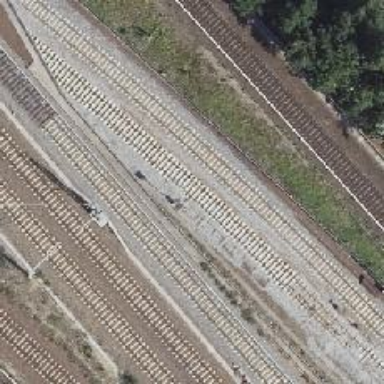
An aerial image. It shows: Light rail railway line with electrified rails.